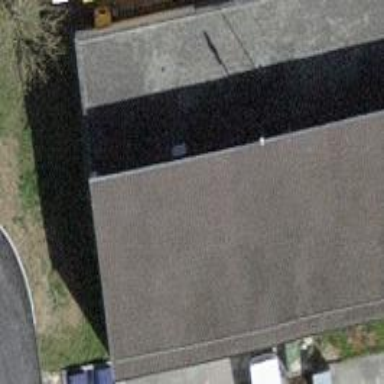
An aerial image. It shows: Flat-roofed building.